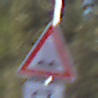
Verkehrszeichen: UnebeneFahrbahn
Zusatzzeichen unten: RichtungsangabeDurchPfeile5
Umgebung: Outdoor, Nature
Tageszeit: MorningAfternoon
Wetter: Clear
Licht: Natural
Jahreszeit: Winter
Kontrast: HighContrast